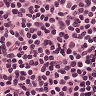
Metastatic tissue present: no